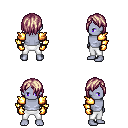
a pixel art fantasy rpg character, male body template, dark elf, purple skin, gold arm armor, white pants, white blonde bangs hairstyle, gold gloves, four views (front, back, left, right), 2x2 character sprite sheet, small pixel art, hard edges, no anti-aliasing